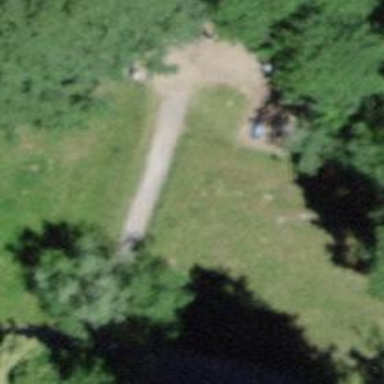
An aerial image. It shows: Picnic site for tourists.